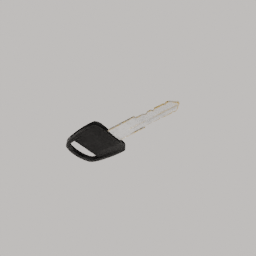
Label: tools